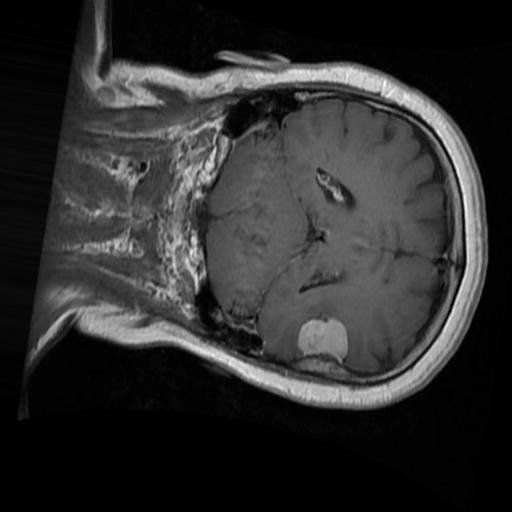
Label: brain_menin